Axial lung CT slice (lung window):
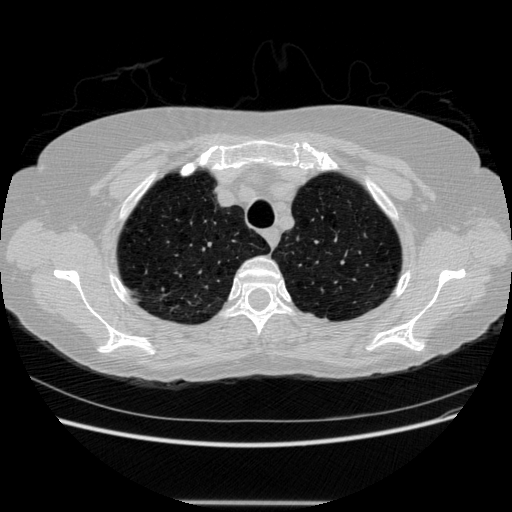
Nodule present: no